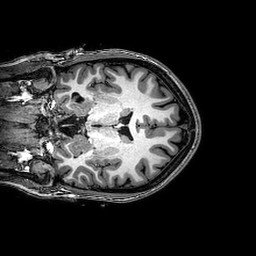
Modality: T1w
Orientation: coronal
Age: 20
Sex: female
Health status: healthy
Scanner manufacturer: philips
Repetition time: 0.008334 s
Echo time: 0.00384 s